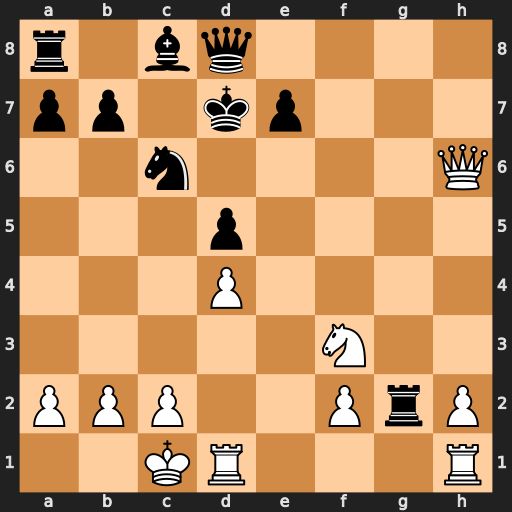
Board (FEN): r1bq4/pp1kp3/2n4Q/3p4/3P4/5N2/PPP2PrP/2KR3R
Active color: w
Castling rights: -
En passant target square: -
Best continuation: Qh3+ Kc7 Qxg2